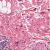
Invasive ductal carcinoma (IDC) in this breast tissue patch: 1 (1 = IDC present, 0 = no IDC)